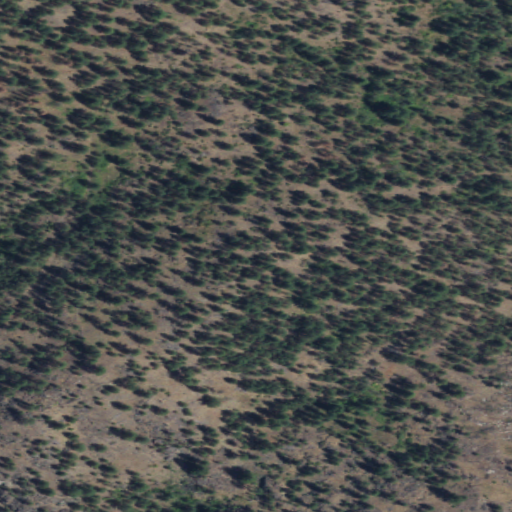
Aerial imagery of mountain in Washington named Rattlesnake Hill containing shrub, evergreen forest, and grassland